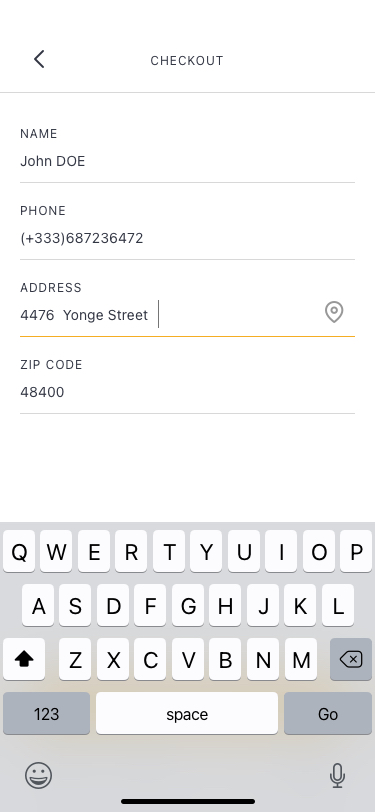
Text in this UI design:
48400
ZIP CODE
4476  Yonge Street
ADDRESS
(+333)687236472
PHONE
John DOE
NAME
CHECKOUT